Aerial crown-view tile of a tropical tree (Barro Colorado Island, Panama), acquired 20240611:
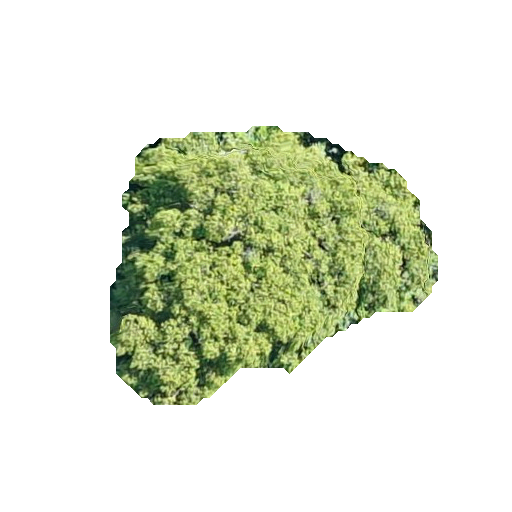
Species: Guatteria lucens
GBIF accepted scientific name: Guatteria lucens
Crown area: 102.112 m²